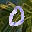
Label: 0